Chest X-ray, PA view. Patient: 42 years old, sex M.
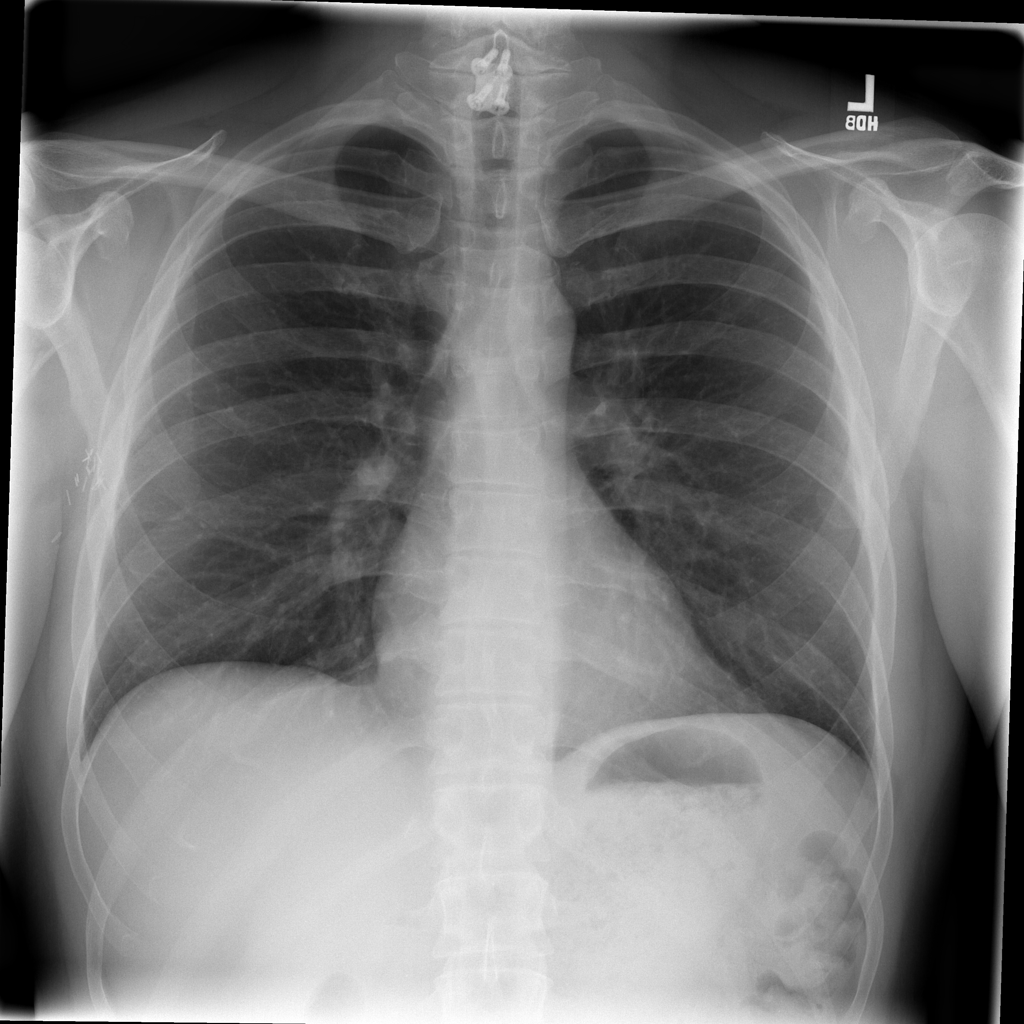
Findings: No Finding